Question: I'm developing an MVC 4 web application in C# and want to handle login using an existing SAML 2.0 identity provider. I am using <URL>.
It seems like, in .NET 4.5, I should be using <URL>
After pointing the Identity and Access Tool to my identity provider's metadata, I get this error message:

Apparently, this is the error message that indicates that <URL>.
I then discovered the <URL>. However, this was released in May 2011 and doesn't seem to have been touched since then. Nonetheless, I downloaded the extension and attempted to build the SamlConfigTool included in the ZIP file. The tool is a console application which informs me that:
> This tool will prompt for information needed to create a metadata file that describes your relying party. It will prompt for the addresses of partner metadata files to be downloaded. Finally, it will output a file called 'Changes_To_Web_Config.xml' that has the changes that should be made to your web site's web.config file to enable SAML protection.
After entering my entity ID and SAML endpoint, the SamlConfigTool promptly crashed. Okay, maybe I don't need to use the configuration tool and I can just copy what's done in the sample ServiceProvider VS project. After migration, I'm able to open the project in VS2012, but it's not clear to me exactly how it works -- it doesn't seem to contain any C# code, just new entries in Web.config. It's not clear to me how I should adapt this configuration to replace the custom login code in my MVC 4 app, and in any case relying on a dead library from 3 years ago doesn't seem like a great idea.
So, ? I'm currently decoding, encoding, parsing and compressing XML by hand and it feels like there should be an easier way.
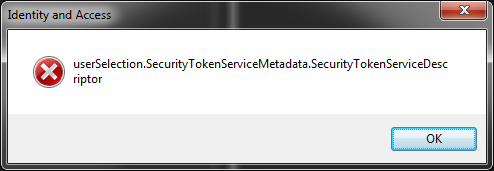
Answer: You're right in that WIF (now moved into core .NET under 'System.IdentityModel') only supports the and not the required to implement a service provider.
<URL> is an open source SP implementation for ASP.NET MVC built on top of .NET 4.5. Install the package and add some settings in web.config - no coding required.
'Kentor.AuthServices'